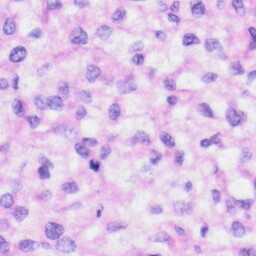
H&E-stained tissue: Liver